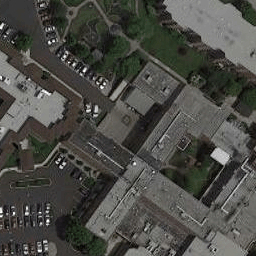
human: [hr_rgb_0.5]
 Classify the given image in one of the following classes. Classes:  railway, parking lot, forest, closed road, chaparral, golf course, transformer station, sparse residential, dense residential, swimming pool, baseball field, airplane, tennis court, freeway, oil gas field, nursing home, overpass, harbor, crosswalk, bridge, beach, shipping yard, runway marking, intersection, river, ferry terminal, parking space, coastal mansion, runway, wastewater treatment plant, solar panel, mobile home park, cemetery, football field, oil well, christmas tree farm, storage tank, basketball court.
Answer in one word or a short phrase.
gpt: nursing home